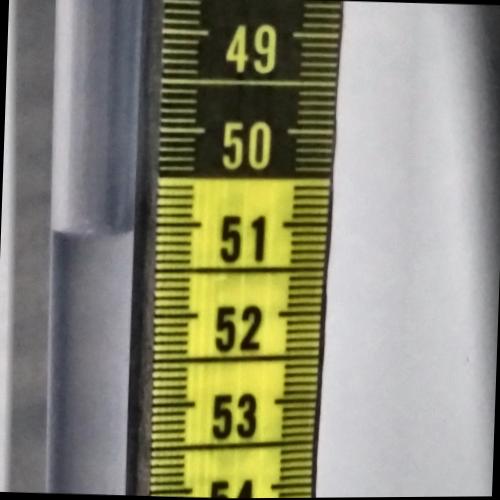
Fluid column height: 51.1 cm